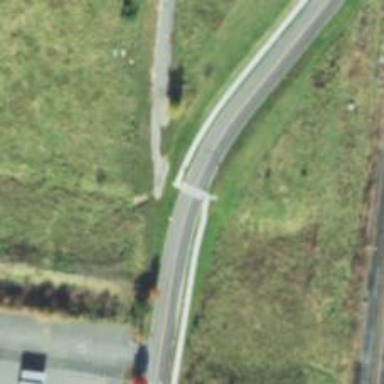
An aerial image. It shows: Marked crossing on footway.